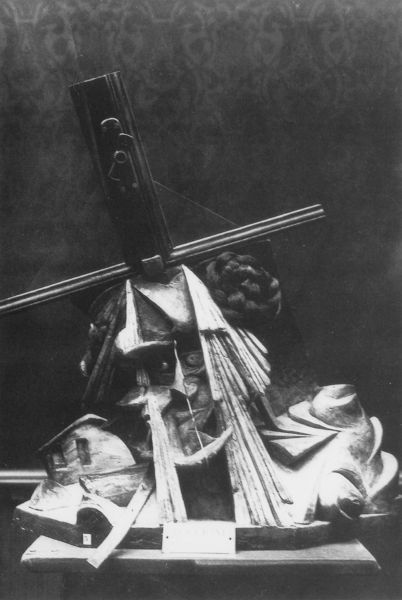
Titel: Vereinigung eines Kopfes und eines Fensters (Fusione di una testa e di una finestra)
Künstler: Umberto Boccioni
Schlagwörter: kopf, weiß, grau, holz, nase, schwarz, tisch, tuch, gesicht, rahmen, auge, figur, skulptur, stillleben, moderne, abstrakt, tapete, foto, fotografie, arrangement, buch, kreuz, schwarzweiß, schwert, plakette, installation, gegenstände, teile, heiligenstatue, verwirrend